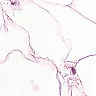
Metastatic tissue present: no